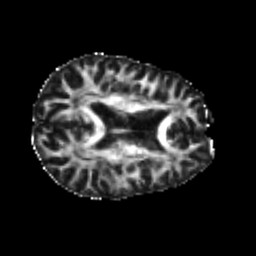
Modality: FA
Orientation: axial
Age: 22
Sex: male
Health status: healthy
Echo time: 0.074 s